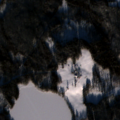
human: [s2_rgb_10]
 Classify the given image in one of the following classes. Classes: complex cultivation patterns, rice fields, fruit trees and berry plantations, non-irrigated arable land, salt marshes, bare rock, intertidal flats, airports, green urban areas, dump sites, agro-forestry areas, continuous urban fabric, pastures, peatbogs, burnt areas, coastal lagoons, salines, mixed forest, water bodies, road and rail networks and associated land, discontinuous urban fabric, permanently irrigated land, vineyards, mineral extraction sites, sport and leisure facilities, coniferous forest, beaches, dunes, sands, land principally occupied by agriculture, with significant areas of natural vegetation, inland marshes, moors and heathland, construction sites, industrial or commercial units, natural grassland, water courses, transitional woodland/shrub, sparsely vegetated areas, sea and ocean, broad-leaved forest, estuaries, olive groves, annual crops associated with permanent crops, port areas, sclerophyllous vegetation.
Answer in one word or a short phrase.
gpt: coniferous forest, transitional woodland/shrub, water bodies